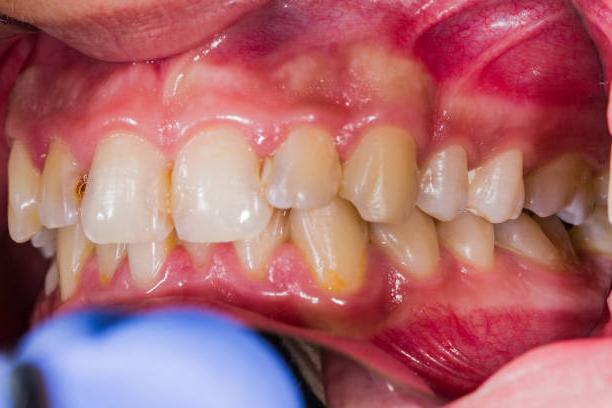
Condition: Gingivitis